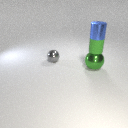
large green metal sphere below small green rubber cylinder